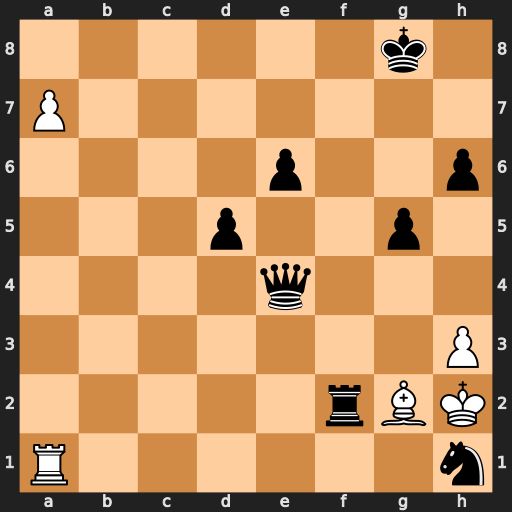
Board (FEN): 6k1/P7/4p2p/3p2p1/4q3/7P/5rBK/R6n
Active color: w
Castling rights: -
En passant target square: -
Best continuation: a8=Q+ Kg7 Ra7+